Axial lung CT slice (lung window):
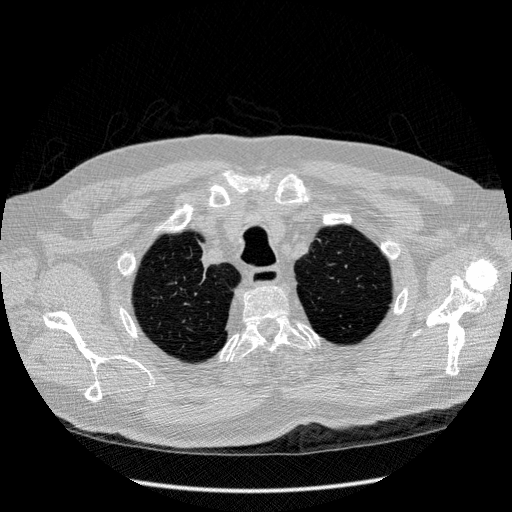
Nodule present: no